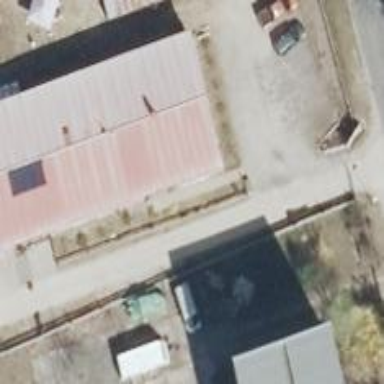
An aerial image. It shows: Concrete driveway designated for parking.